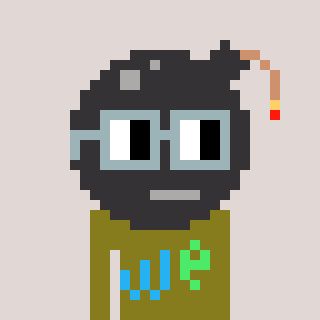
a pixel art character with square dark gray glasses, a bomb-shaped head and a gunk-colored body on a warm background